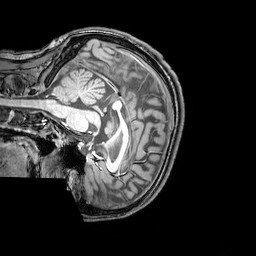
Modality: T1w
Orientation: sagittal
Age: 25
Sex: male
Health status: healthy
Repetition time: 0.081 s
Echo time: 0.037 s